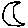
Label: moon